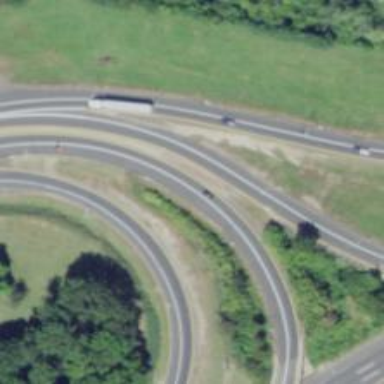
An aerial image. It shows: Interchange linking to motorway.